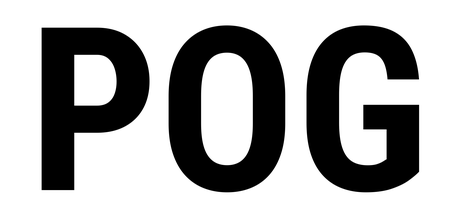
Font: Roboto_Condensed_Bold